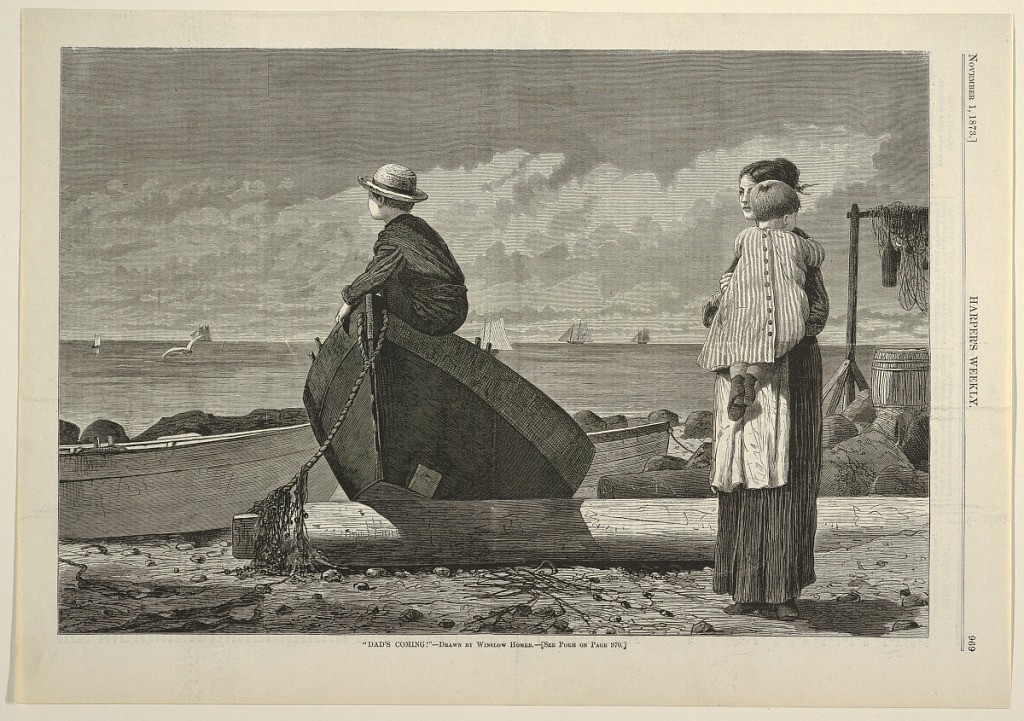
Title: "Dad's Coming!", from Harper's Weekly, November 1, 1873, p. 969.
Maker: Winslow Homer, American, 1836–1910
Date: November 1, 1873
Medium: Wood engraving in black ink on newsprint paper
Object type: Print
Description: Horizontal scene at the shore's edge with a woman carrying a child at right, a small boy perched on a rowboat toward the left, and sailing boats on the sea in the background.